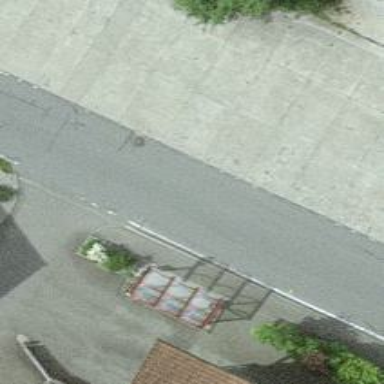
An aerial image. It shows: Bus stop with stop position for public transport.